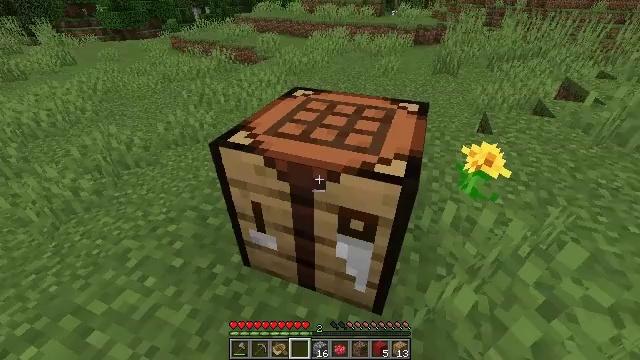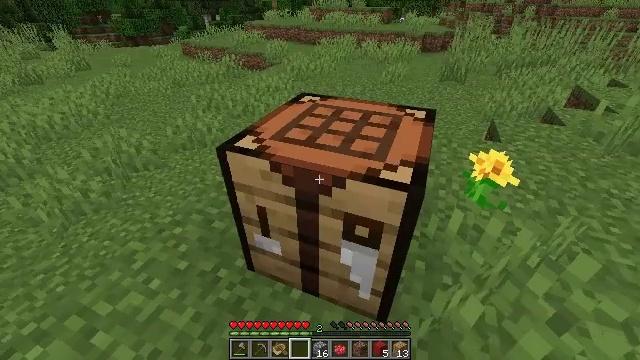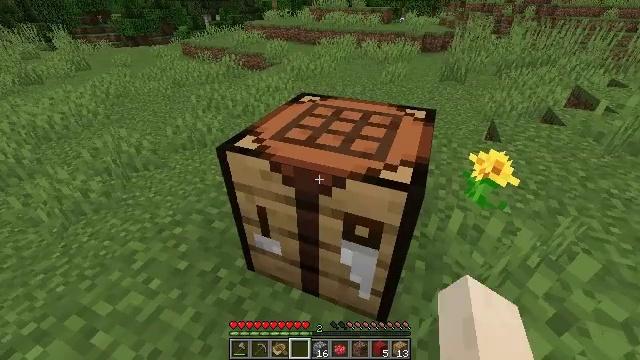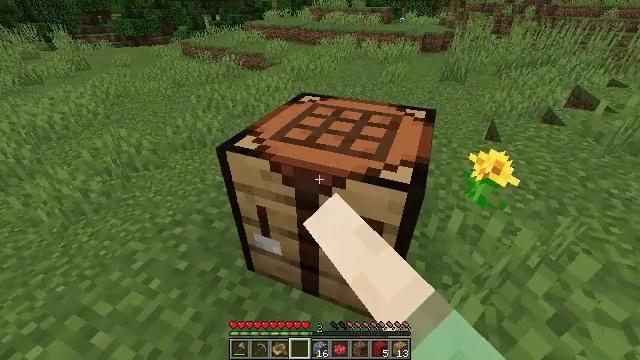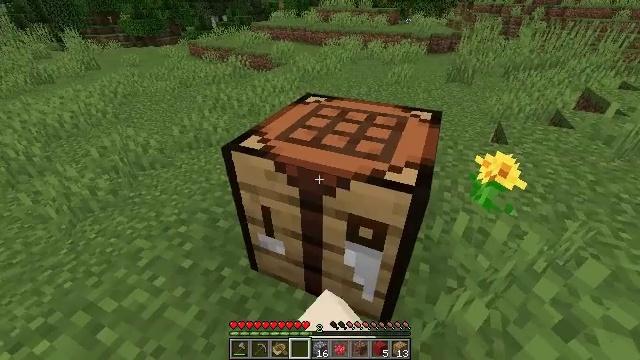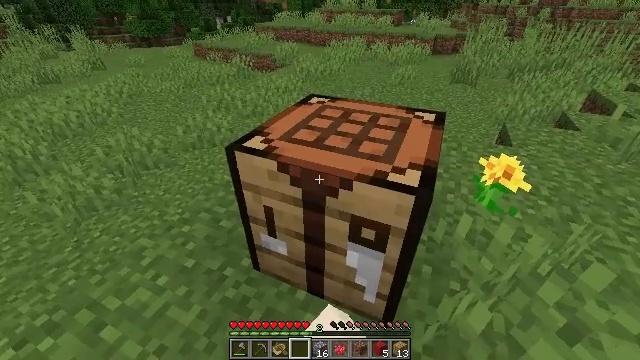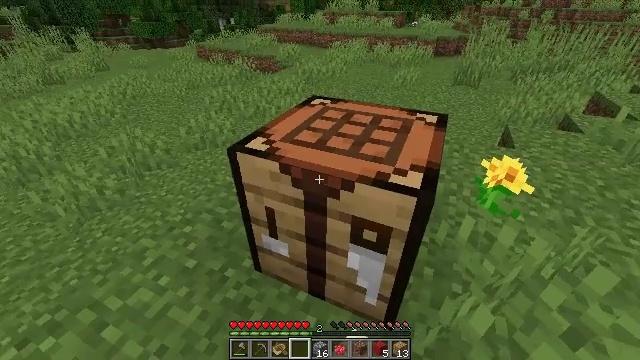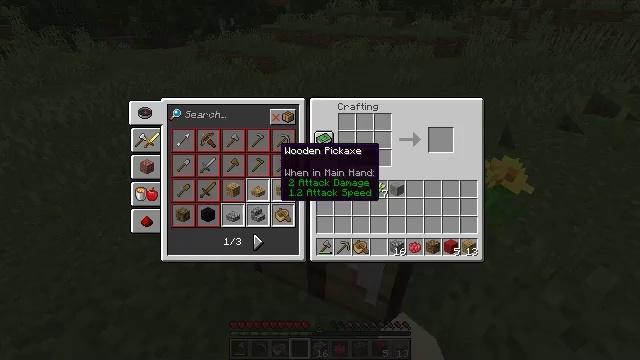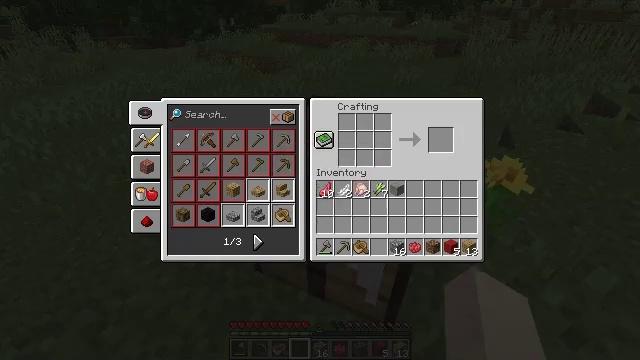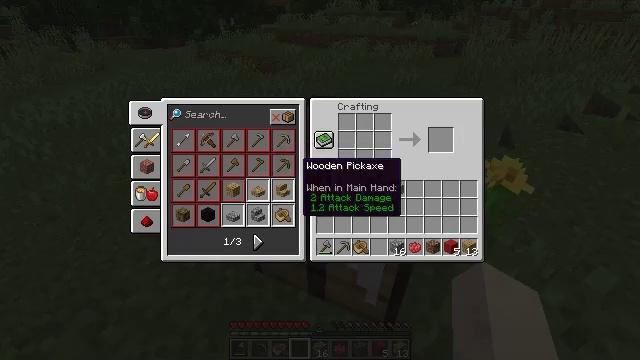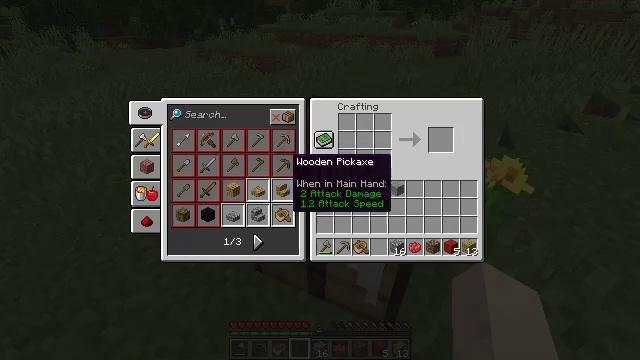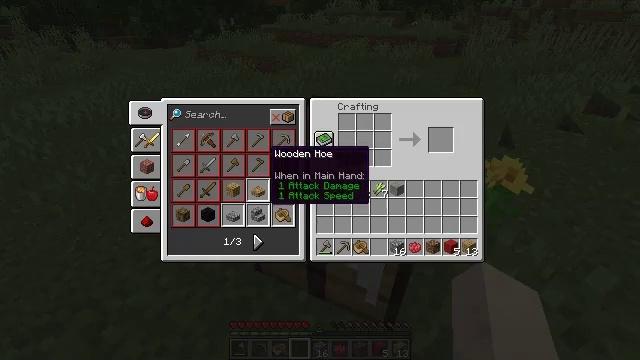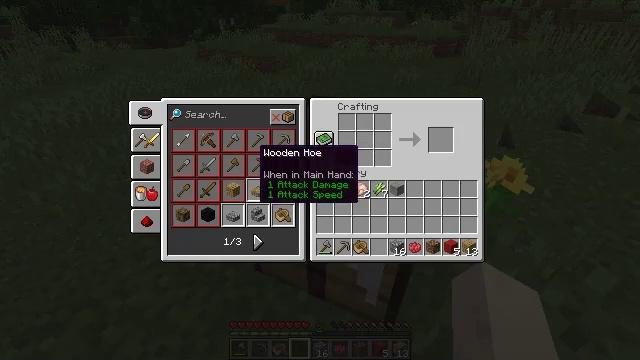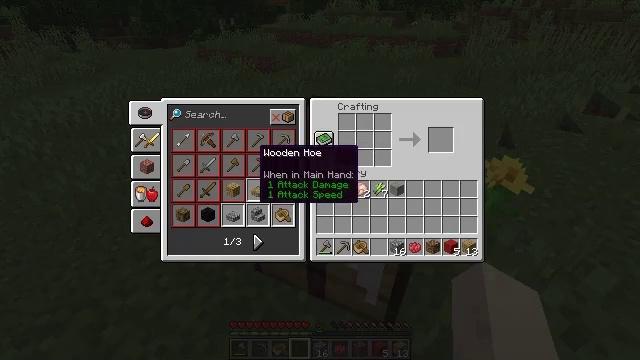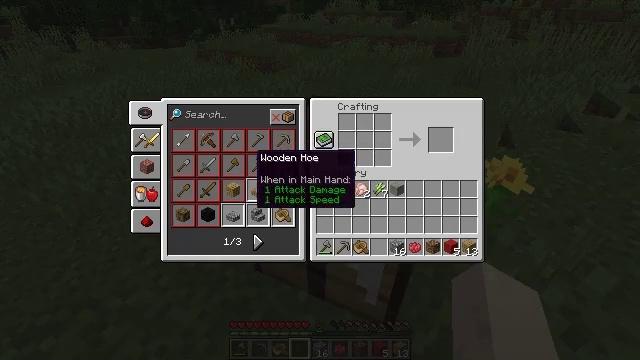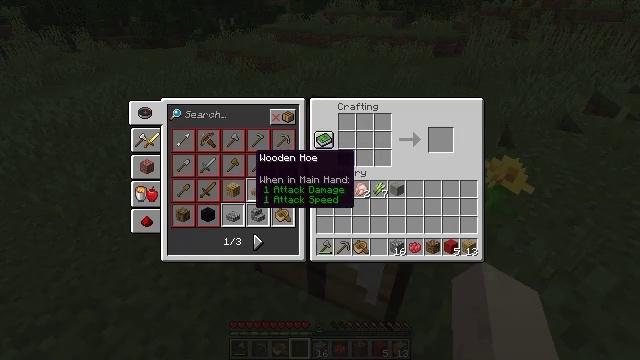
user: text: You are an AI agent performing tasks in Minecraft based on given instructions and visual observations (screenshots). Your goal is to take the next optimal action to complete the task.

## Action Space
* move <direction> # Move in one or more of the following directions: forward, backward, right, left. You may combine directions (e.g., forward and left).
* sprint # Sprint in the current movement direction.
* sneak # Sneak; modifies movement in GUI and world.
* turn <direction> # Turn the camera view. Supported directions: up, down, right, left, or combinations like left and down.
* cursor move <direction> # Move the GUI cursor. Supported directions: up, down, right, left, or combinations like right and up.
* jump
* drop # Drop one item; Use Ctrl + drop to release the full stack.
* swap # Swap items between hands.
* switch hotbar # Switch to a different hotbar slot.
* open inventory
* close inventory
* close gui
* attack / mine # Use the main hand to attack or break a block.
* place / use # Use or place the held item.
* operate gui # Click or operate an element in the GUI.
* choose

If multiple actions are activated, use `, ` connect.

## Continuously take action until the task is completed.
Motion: motion action
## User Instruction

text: Use three wool and three planks in a crafting table to make a red bed.
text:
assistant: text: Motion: turn left and up
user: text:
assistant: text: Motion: use / place
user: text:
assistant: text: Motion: use / place
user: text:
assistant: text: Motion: turn left, use / place
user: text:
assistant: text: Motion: no_op
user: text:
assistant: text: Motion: no_op
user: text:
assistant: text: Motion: cursor move left and up, open gui
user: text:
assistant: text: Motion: cursor move right and down
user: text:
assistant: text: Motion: cursor move left
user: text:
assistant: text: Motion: cursor move left
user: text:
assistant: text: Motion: cursor move left and up
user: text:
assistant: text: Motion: cursor move left
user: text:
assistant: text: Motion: no_op
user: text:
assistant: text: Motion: no_op
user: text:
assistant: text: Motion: no_op
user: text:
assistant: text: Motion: cursor move up
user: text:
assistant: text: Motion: cursor move up
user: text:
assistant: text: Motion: no_op
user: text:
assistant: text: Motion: no_op
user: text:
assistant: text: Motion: no_op
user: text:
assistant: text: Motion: no_op
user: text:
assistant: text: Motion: no_op
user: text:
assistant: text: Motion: no_op
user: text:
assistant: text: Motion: operate gui
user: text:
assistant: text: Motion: operate gui
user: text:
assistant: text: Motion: operate gui
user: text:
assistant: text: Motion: no_op
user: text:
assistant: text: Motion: no_op
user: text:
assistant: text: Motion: no_op
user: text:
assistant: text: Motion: no_op